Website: bh-photo
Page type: billing-address
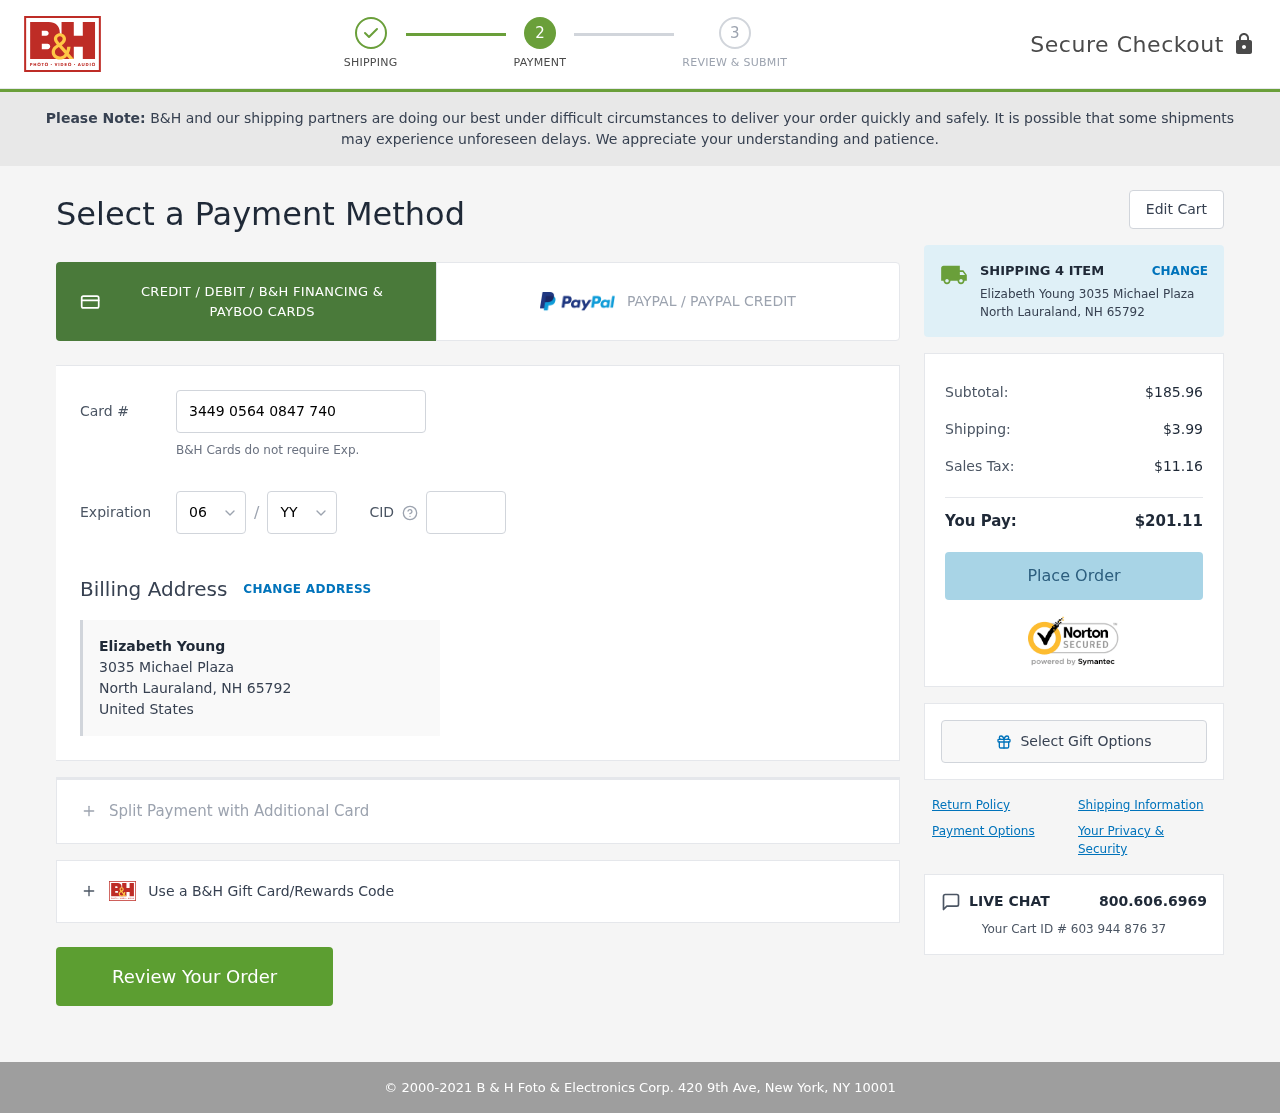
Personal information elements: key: PII_CARD_CVV
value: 5483
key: PII_CARD_EXPIRY_MONTH
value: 06
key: PII_CARD_EXPIRY_YEAR
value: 28
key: PII_CARD_NUMBER
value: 3449 0564 0847 740
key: PII_CITY
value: North Lauraland
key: PII_COUNTRY
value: United States
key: PII_FULLNAME
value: Elizabeth Young
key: PII_POSTCODE
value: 65792
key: PII_STATE_ABBR
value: NH
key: PII_STREET
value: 3035 Michael Plaza
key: PII_FULLNAME2
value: Elizabeth Young
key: PII_CITY_STATE
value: North Lauraland, NH
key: PII_POSTCODE_FULL
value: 65792
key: PII_POSTCODE_NUMERIC
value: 65792
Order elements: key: ORDER_NUM_ITEMS
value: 4
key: ORDER_SUBTOTAL
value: $185.96
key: ORDER_SHIPPING_COST
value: $3.99
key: ORDER_TAX
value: $11.16
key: ORDER_TOTAL
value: $201.11
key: ORDER_ID
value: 603 944 876 37